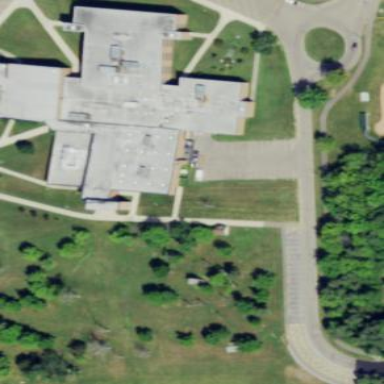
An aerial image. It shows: School building.